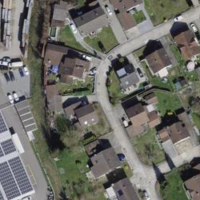
EUNIS habitat code: 54
Species observed at this site:
Carpinus betulus